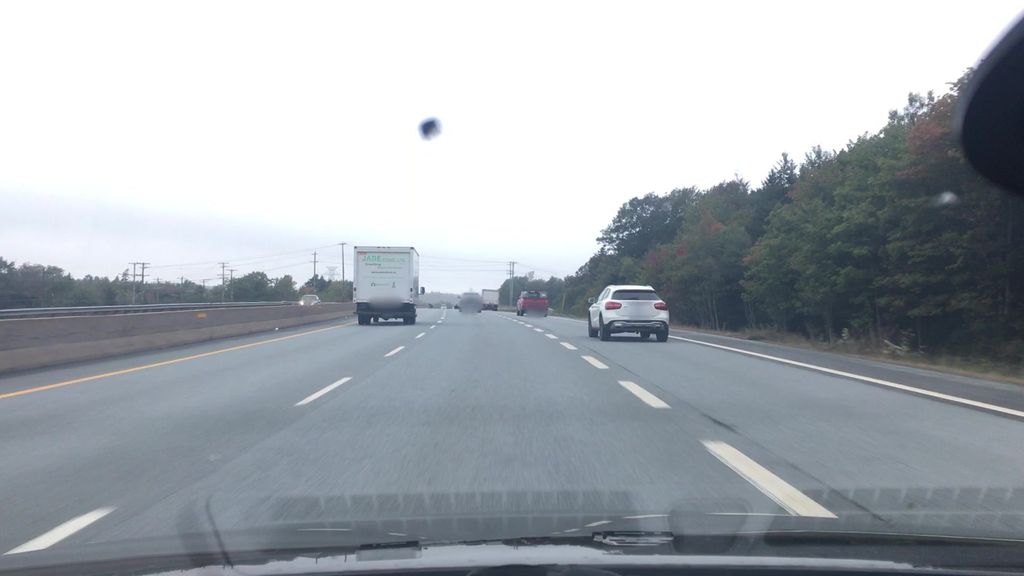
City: halifax